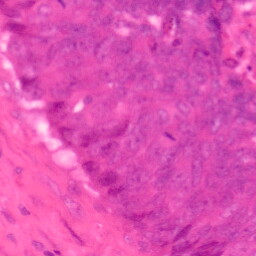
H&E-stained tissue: Colon